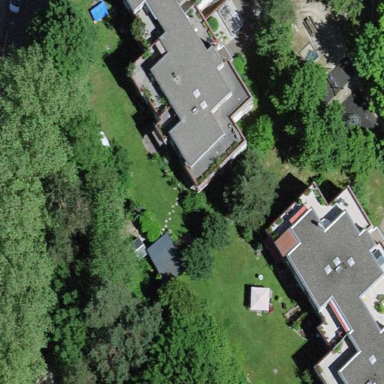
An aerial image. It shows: Flat-roofed residential building.